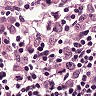
Metastatic tissue present: yes